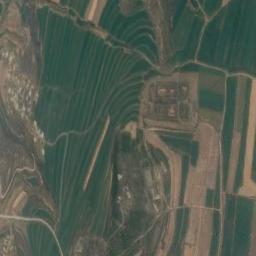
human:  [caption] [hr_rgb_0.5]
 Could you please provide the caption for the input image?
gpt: A large layer of brown and green mixed terraces with several winding narrow paths .

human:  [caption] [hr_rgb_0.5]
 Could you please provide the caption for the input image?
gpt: There are bare and green terrace .

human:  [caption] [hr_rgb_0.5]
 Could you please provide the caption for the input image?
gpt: There is a winding path between the terraces .

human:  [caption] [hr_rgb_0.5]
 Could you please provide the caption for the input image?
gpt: There are many green plants on the terrace .

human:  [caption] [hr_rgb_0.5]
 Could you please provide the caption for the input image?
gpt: There are many green terraces and some yellow ones .